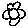
Label: flower